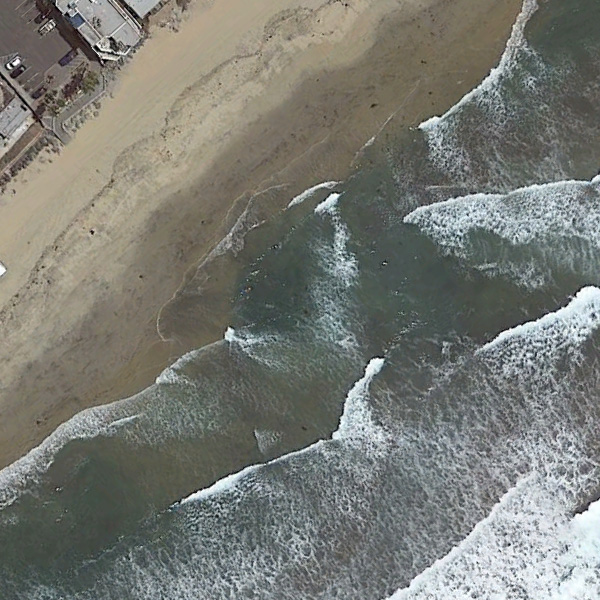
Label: Beach